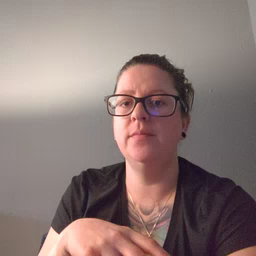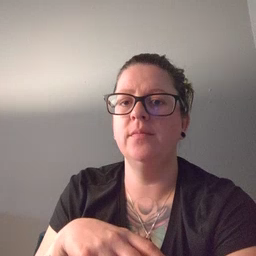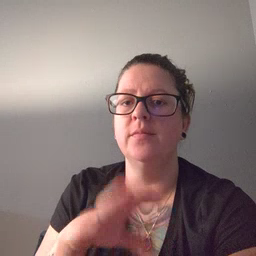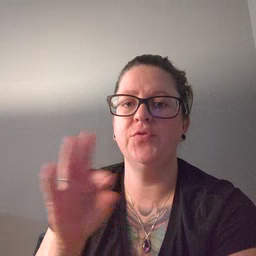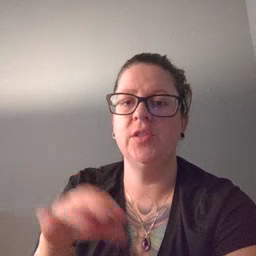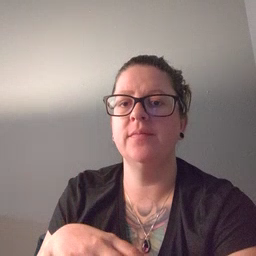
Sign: frenchfries